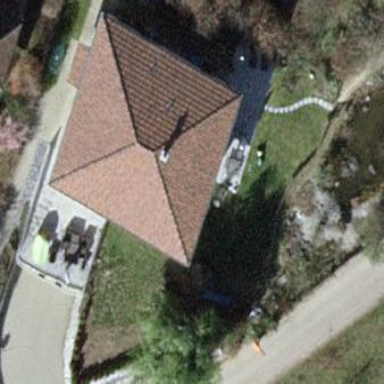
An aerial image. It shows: Detached building with pyramidal roof shape.